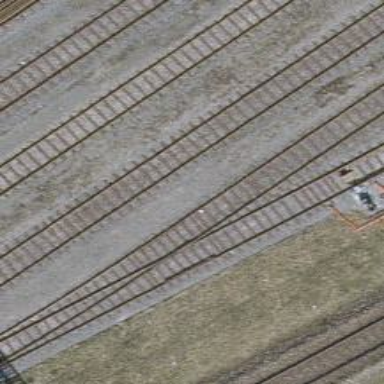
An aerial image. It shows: Railway yard with one track in service.